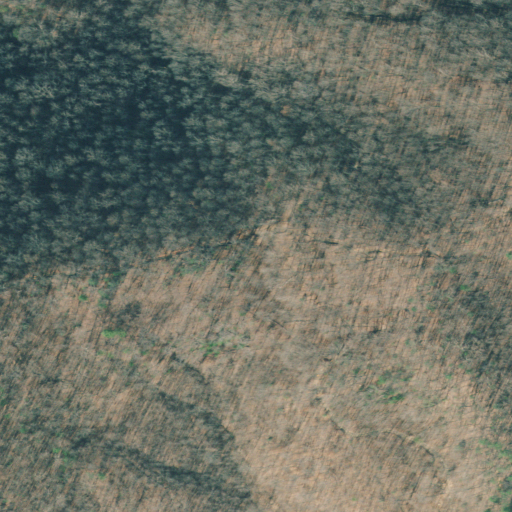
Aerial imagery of gap in Georgia named Nicholson Gap containing only deciduous forest